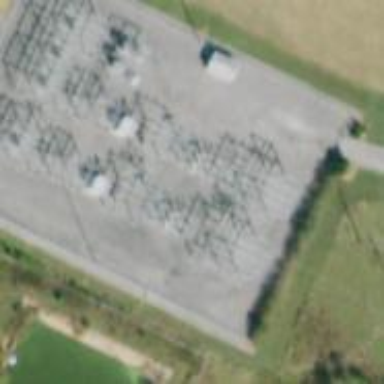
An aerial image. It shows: Switch for power supply.